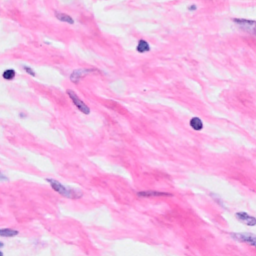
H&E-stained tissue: Breast